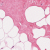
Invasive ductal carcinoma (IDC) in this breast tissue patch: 0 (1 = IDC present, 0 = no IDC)